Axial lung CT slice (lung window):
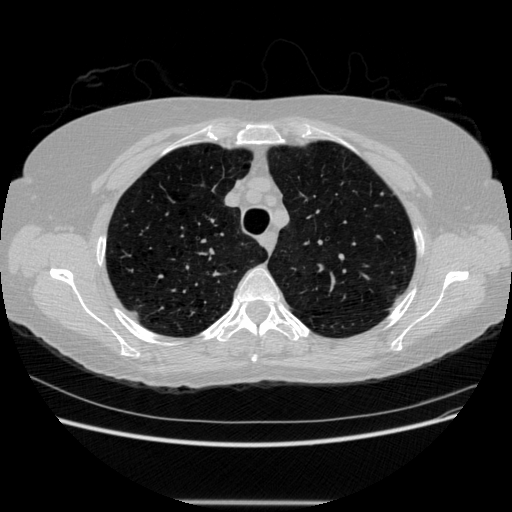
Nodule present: no